Question: I have this HTML:
'''
<!DOCTYPE HTML PUBLIC "-//W3C//DTD HTML 4.01//EN"
"http://www.w3.org/TR/html4/strict.dtd">
<HTML>
<HEAD>
<script type='text/javascript' src='js/jquery-1.10.2.min.js'></script>
<script type='text/javascript' src='js/knockout-3.0.0.js'></script>
<script type='text/javascript' src='js/myTasks.js'></script>
<link rel="stylesheet" type="text/css" href="css/walk.css">
<TITLE>Your Tasks</TITLE>
</HEAD>
<BODY>
<div class="screenSection">
<div class="sectionHeader">
<p>Your Tasks</p>
</div>
<div class="lines">
<table class="dataTable" id="CADataTable">
<thead>
<tr>
<th style="width: 15em;"> Project name</th>
<th style="width: 7em;"> Number</th>
<th style="width: 50em;"> description</th>
<th style="width: 5em;"></th>
</tr>
</thead>
<tbody data-bind="foreach: Assimilation">
<tr>
<td><input type="text" name="Name" id="Name" data-bind="value: Name" style="width: 15em;"></td>
<td><input type="text" name="Num" data-bind="value: Num" style="width: 7em;"></td>
<td><input type="text" name="Desc" data-bind="value: Desc" style="width: 50em;"></td>
<td style="width: 5em;">
<img src="img/close.jpg" alt="Close" data-bind="click: $root.removeAssimilation">
</td>
</tr>
</tbody>
</table>
<button type="button" id="export" class="button" data-bind="click: newAssimilation">Add new row</button>
</div>
</div>
</BODY>
</HTML>
'''
Now everything is ok, but when I press the add new row button, I'm getting this ugly thing:

I'm using this css:
'''
@CHARSET "UTF-8";
.formElement { height: auto; margin: 0 0.4em; padding: 0 0 0.5em 0.5em; min-width: 40%; display: inline-block;}
.formElement label {
display: block;
font-size: 1.7em;
margin: 0.8em 0 0.1em 0.15em;
width: 17.89em;
}
.formElement textarea { border: 1px solid #CCCCCC; padding: 2px; font-size: 1.15em; }
.formElement span { font-size: 1.05em; font-weight: bold; }
.lines { overflow: hidden; }
#commentInformation .formElement { width: 80%; }
input[type="text"] { border: 1px solid #CCCCCC; padding: 0.2em; height: 22px; width: 250px }
fileSelection { width: 50em; height: 30px; }
input:focus,textarea:focus,select:focus{
-webkit-box-shadow:0 0 6px #007eff;
-moz-box-shadow:0 0 5px #007eff;
box-shadow:0 0 5px #007eff; outline: none; }
td
{
background: #A9D0F5;
text-align: center;
height:2em;
}
th
{
height:2em;
}
.trClass
{
height:2em;
white-space: nowrap;
}
table
{
width: 98%;
font-size: 1.2em;
clear: both;
}
'''
What I'm trying to do is to remove the blue space.
I'm 1000% sure that I'm making a small mistake somewhere, but it is my first css try. I'm a backend developer and it is really hard for me to spot any non sense things in the code. Please help me!
<URL>
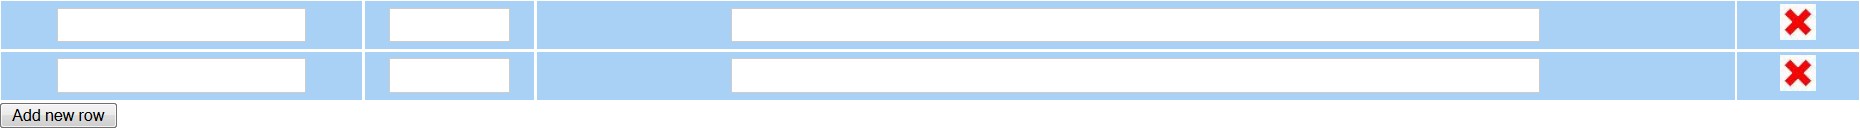
Answer: Try this fiddle <URL>
you need to remove the
'''
background: #A9D0F5;
'''
applied for td
keep it like this
'''
td
{
//background: #A9D0F5;
text-align: center;
height:2em;
}
'''
I have even added
'''
cellspacing="0px"
'''
to the table to remove the spacing between the cells.
If cellspacing is not applied then go for this
'''
table
{
border-spacing:0px;
}
'''